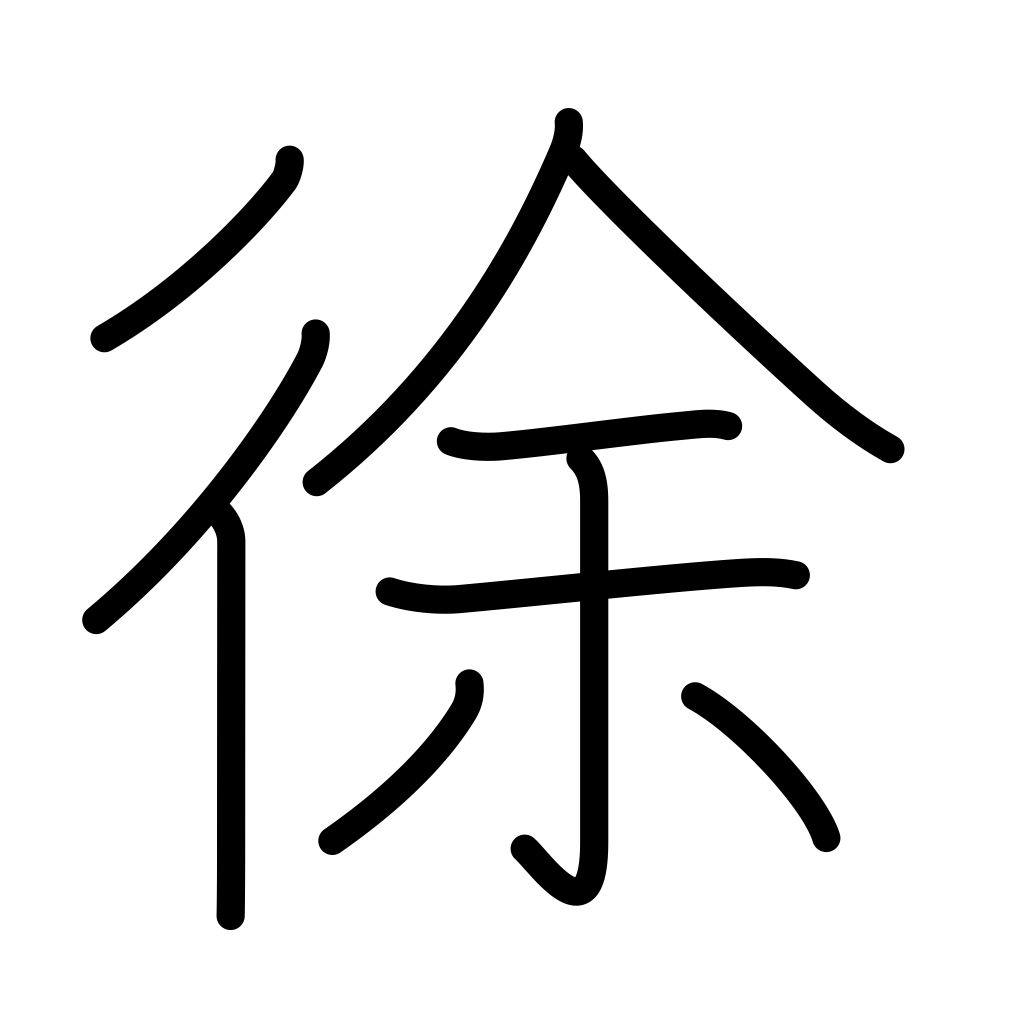
Meaning: gradually, slowly, deliberately, gently